一年级 · 算术
比一比, 把第一行的 $\mathrm{O}$ 移动 \$ \qquad \$个给第二行, 两行的 $\mathrm{O}$ 就一样多了。

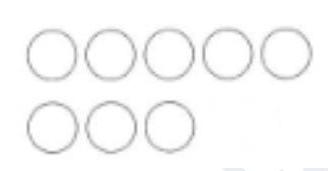
答案: 1